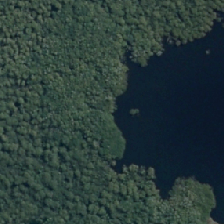
Land cover: lake_pond